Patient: sex F, age 57
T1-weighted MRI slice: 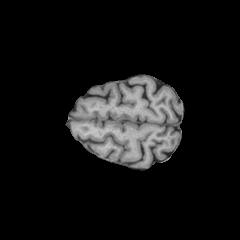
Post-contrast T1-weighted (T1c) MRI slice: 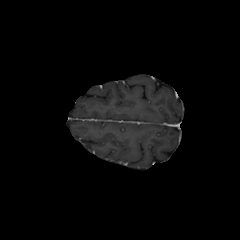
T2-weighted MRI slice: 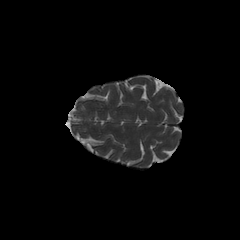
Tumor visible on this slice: no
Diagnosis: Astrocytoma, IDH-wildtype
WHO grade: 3